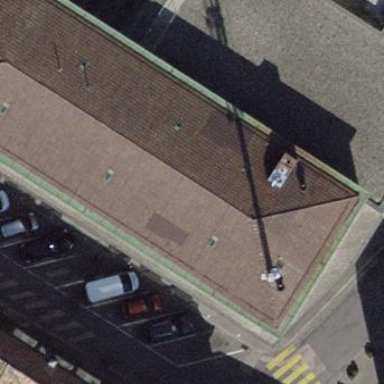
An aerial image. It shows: Office building with mansard roof made of roof tiles.